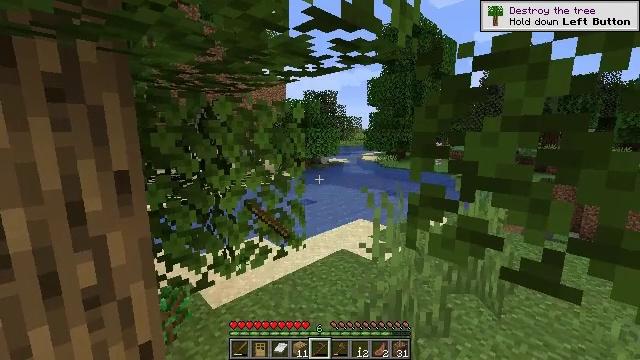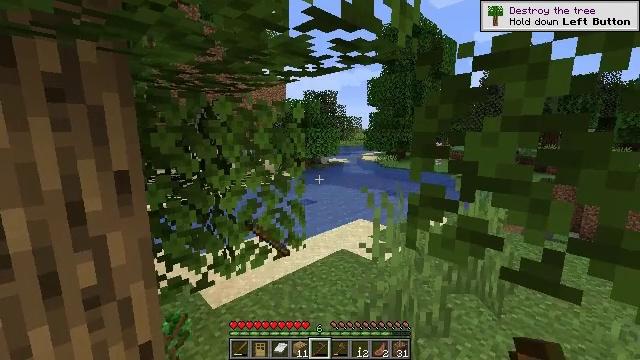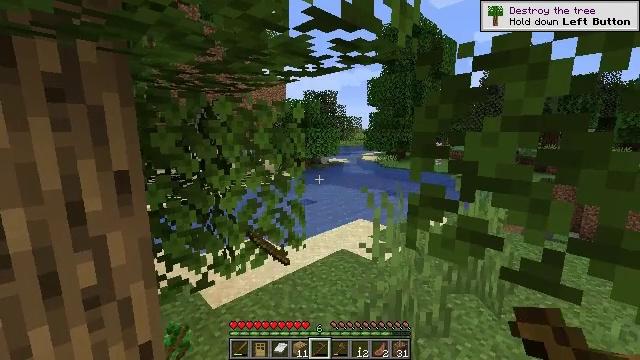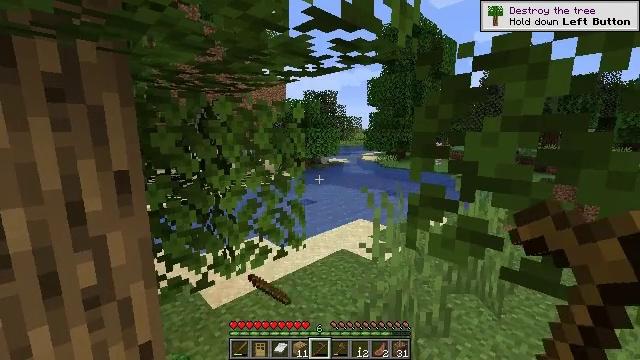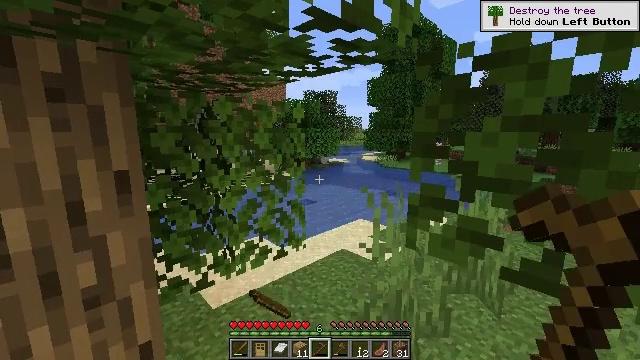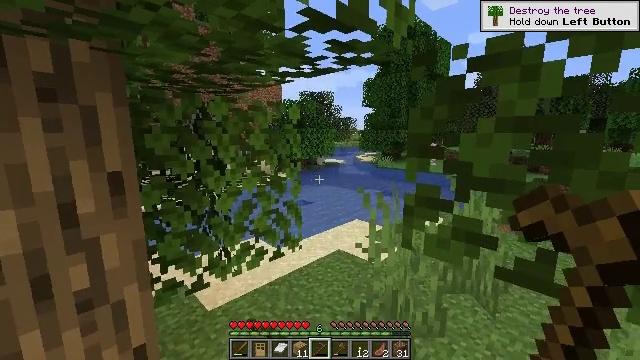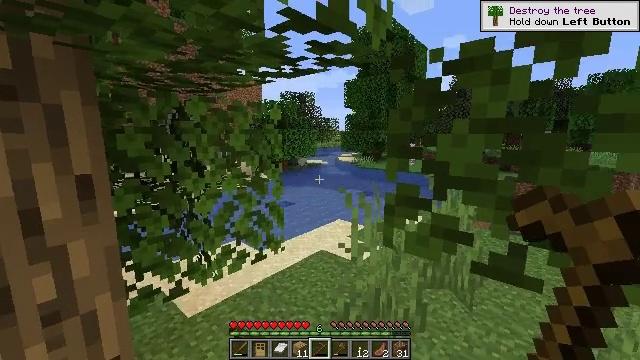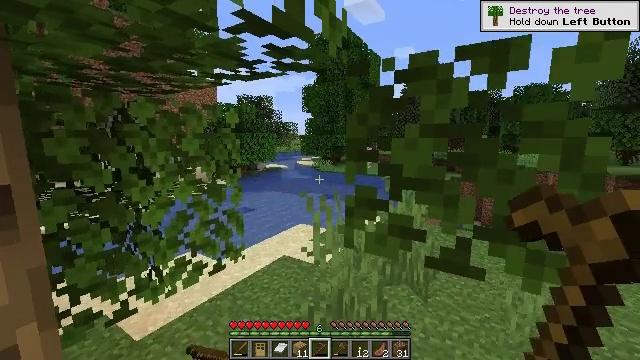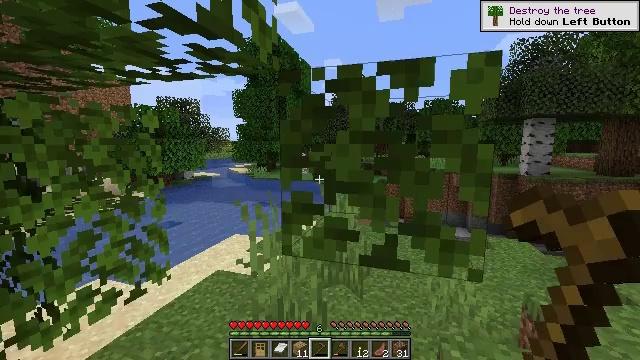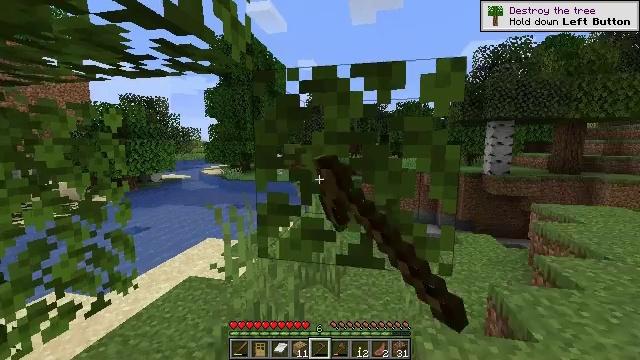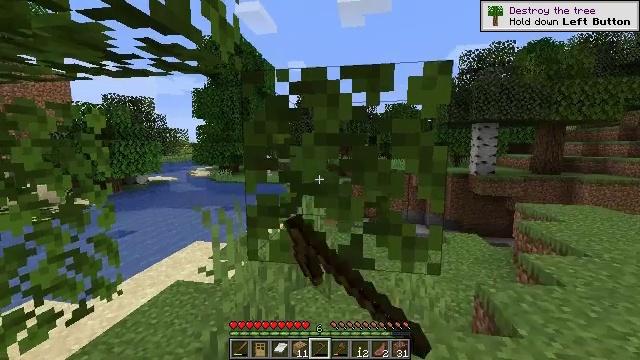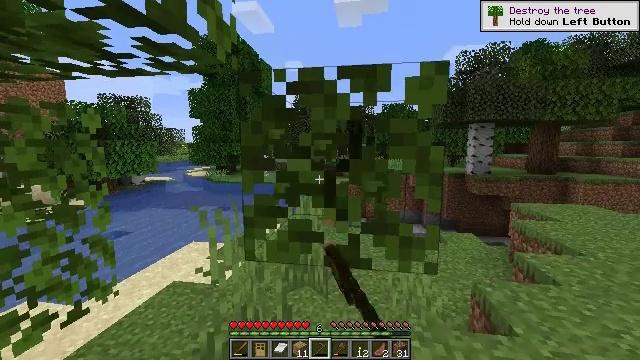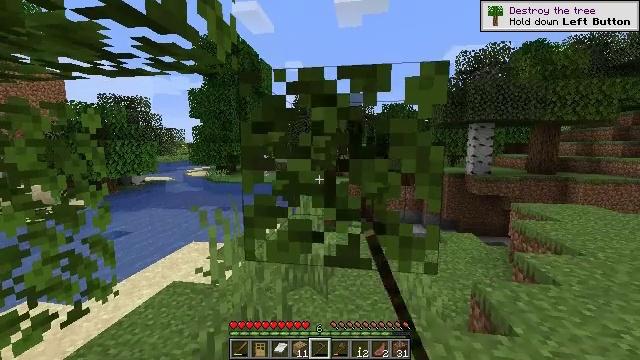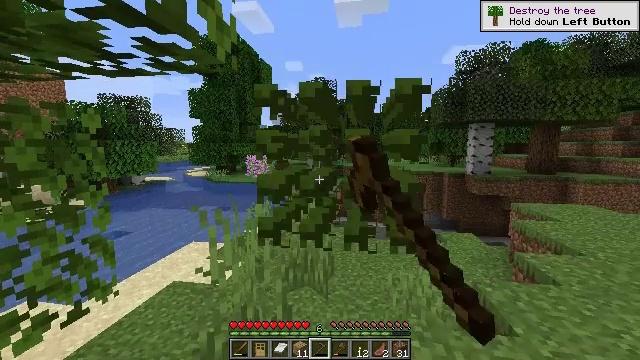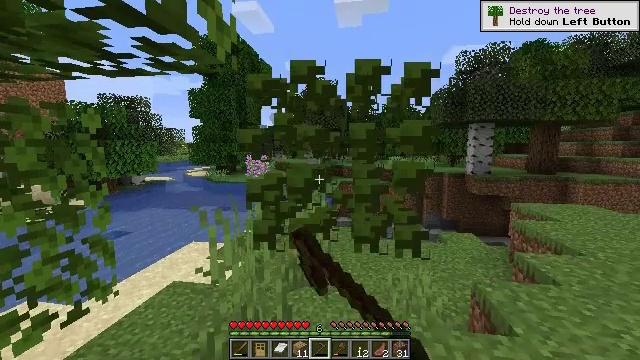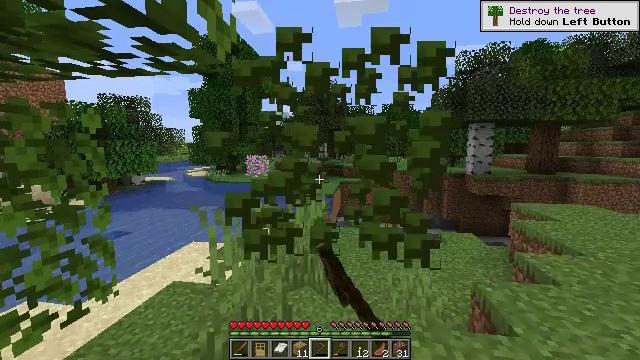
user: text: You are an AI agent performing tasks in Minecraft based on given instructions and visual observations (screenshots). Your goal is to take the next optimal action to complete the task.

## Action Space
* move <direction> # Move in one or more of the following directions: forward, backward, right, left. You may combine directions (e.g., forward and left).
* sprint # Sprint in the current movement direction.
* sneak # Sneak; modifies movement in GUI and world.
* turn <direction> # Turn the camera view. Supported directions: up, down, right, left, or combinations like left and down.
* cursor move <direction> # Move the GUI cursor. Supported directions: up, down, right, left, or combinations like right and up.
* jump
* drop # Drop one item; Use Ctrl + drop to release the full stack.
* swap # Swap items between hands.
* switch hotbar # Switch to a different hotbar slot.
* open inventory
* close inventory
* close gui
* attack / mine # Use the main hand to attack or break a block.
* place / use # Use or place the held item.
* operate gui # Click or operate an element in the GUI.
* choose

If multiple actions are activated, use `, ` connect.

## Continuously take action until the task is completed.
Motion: motion action
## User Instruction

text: Trim the tree by mining oak leaves.
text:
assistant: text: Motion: attack / mine
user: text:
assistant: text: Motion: attack / mine
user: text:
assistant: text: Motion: attack / mine
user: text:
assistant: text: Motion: attack / mine
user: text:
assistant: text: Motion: attack / mine
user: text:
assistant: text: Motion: turn right, attack / mine
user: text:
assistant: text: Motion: turn right, attack / mine
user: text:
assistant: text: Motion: turn right and up, attack / mine
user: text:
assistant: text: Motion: turn right, attack / mine
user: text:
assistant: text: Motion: turn right, attack / mine
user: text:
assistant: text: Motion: attack / mine
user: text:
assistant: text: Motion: attack / mine
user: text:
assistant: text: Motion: attack / mine
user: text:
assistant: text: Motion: attack / mine
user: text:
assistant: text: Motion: attack / mine
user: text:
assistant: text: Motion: attack / mine
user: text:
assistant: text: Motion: attack / mine
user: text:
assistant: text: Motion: attack / mine
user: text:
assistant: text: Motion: turn left, attack / mine
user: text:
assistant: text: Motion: turn left, attack / mine
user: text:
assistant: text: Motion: attack / mine
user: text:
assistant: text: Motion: turn left, attack / mine
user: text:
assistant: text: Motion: turn left and up, attack / mine
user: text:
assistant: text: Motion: turn left and up, attack / mine
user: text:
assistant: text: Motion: turn left and up, attack / mine
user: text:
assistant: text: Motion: turn left and up, attack / mine
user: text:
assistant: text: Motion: attack / mine
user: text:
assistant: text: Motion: attack / mine
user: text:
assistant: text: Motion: attack / mine
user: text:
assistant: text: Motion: attack / mine